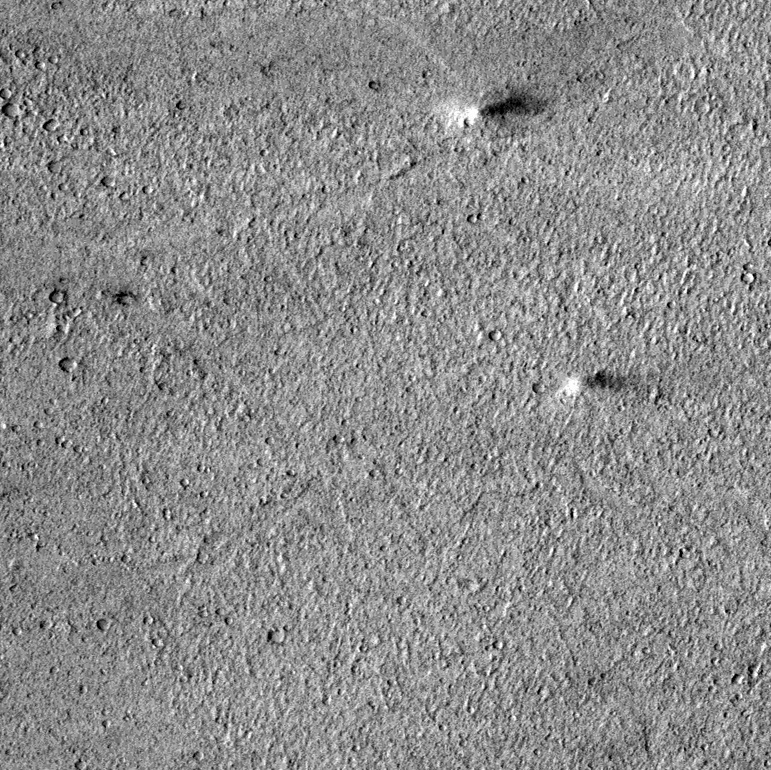
Label: dustdevil, dustdevil